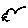
Label: bird